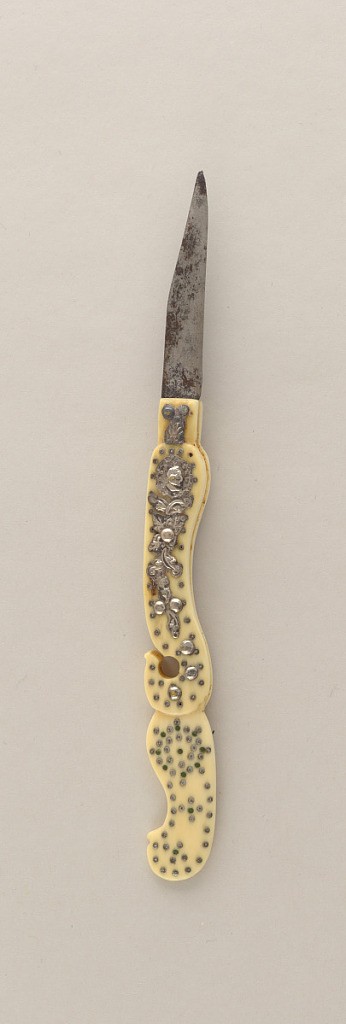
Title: Folding pocket knife
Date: ca. 1695–1700
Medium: Ivory, silver, steel, brass, enamel
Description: Small blade has straight lower side, straight upper side tapering sharply towards the point. Ivory handle has curved shape, decorated on front and back with small silver floral appliques and inlaid brass dots. Steel on the side has decorative indentions. Blade folds into handle.